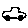
Label: car